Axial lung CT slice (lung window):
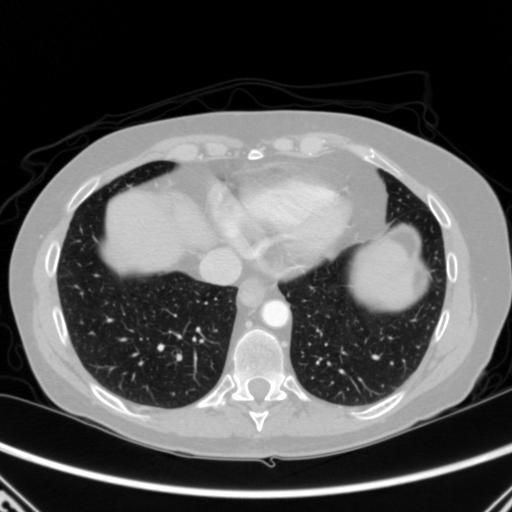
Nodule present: no